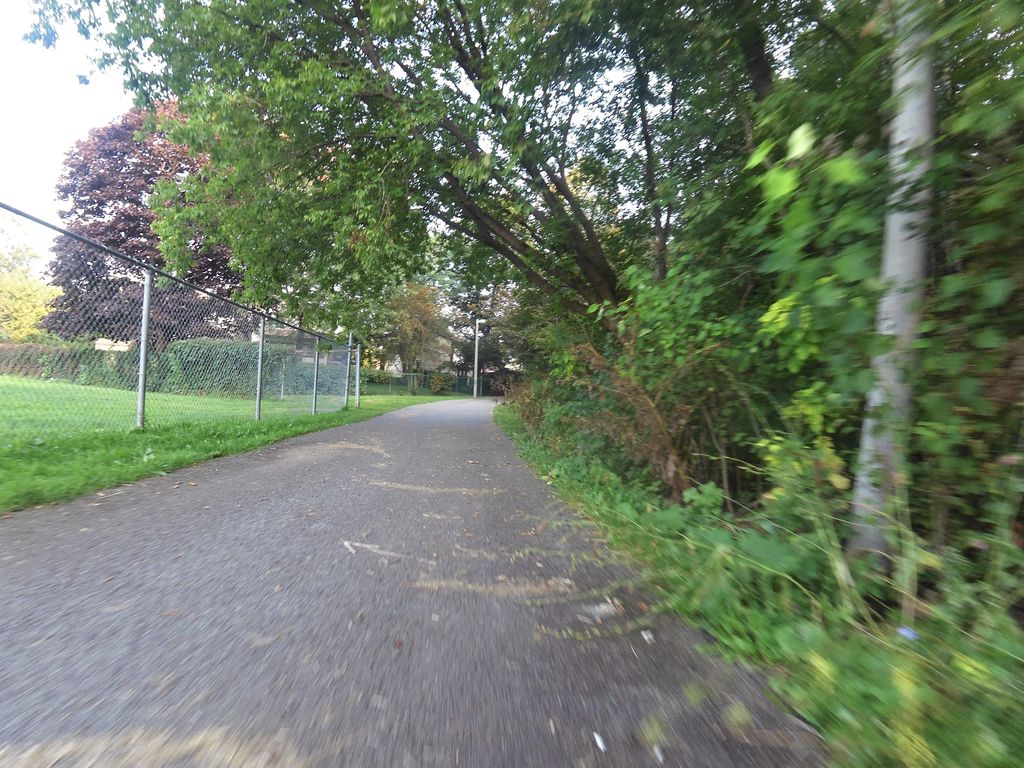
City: ottawa-gatineau